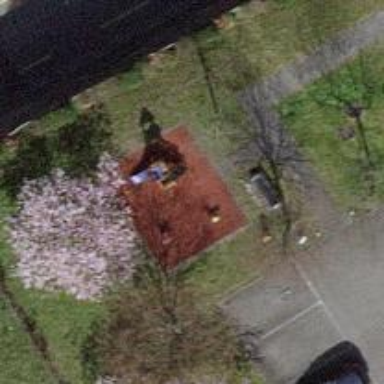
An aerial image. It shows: Bench for seating.